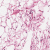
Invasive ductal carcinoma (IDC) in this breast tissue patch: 0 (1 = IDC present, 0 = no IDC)